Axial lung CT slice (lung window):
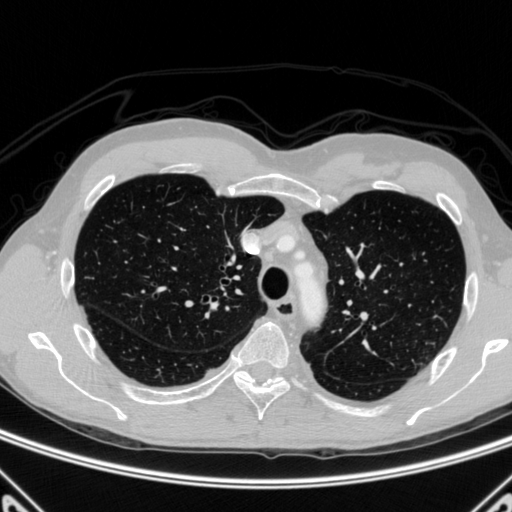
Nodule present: no